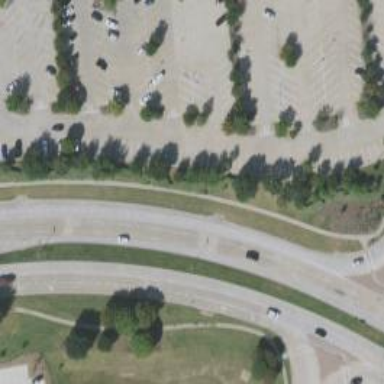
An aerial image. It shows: Secondary road with separate sidewalks.